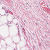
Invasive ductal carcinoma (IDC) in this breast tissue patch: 0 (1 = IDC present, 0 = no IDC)